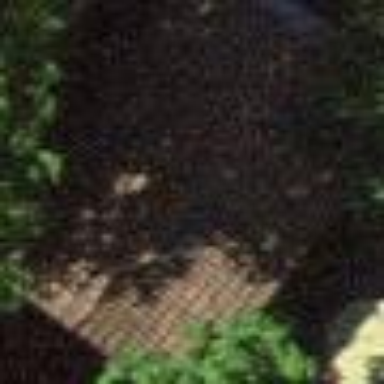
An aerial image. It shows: Barn.